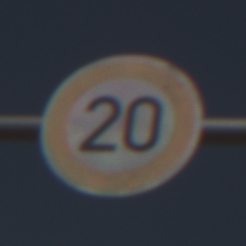
Verkehrszeichen: Geschwindigkeit20
Umgebung: Outdoor, Nature
Tageszeit: Midday
Wetter: PartlyCloudy
Licht: Natural
Jahreszeit: NotSpecified
Kontrast: HighContrast